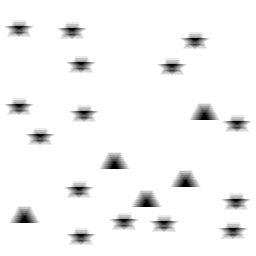
Squares: 0
Triangles: 5
Stars: 15
Total shapes: 20